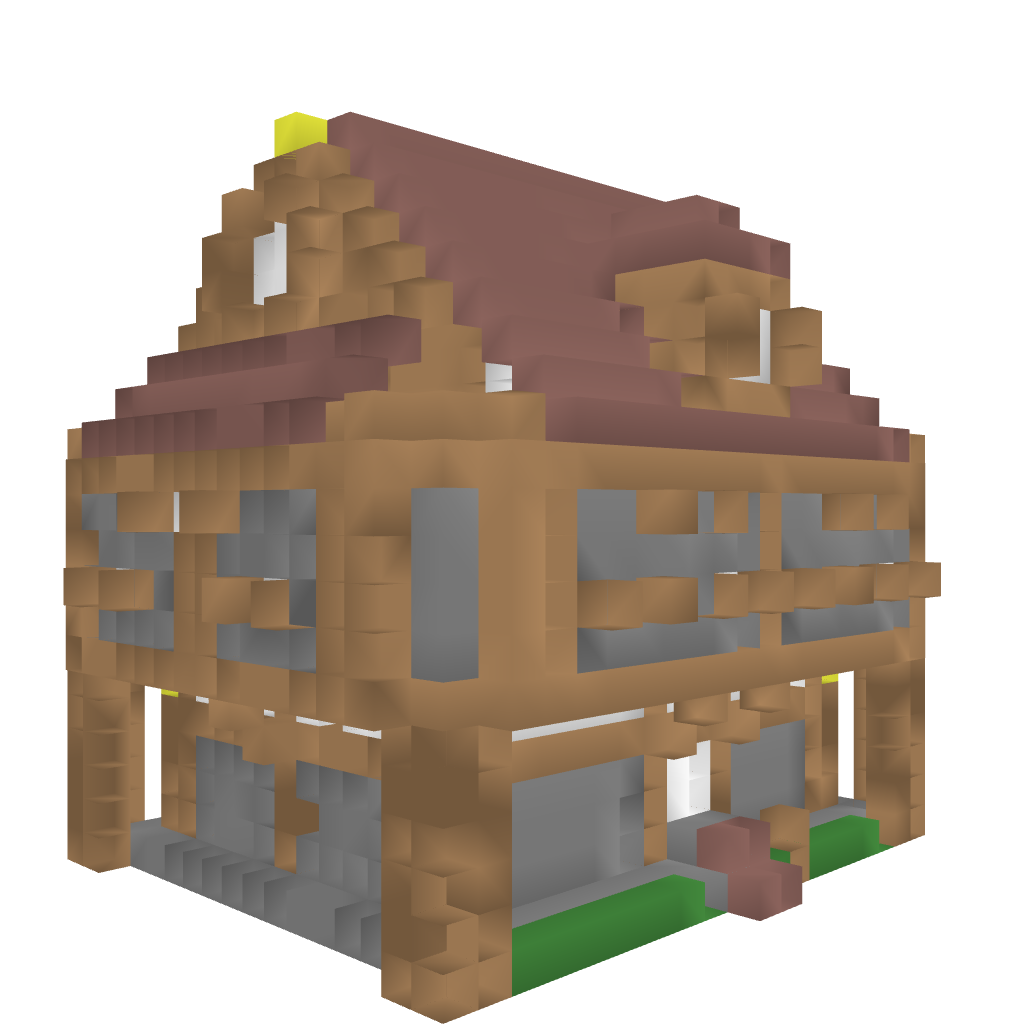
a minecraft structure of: RedHouse404 good quality